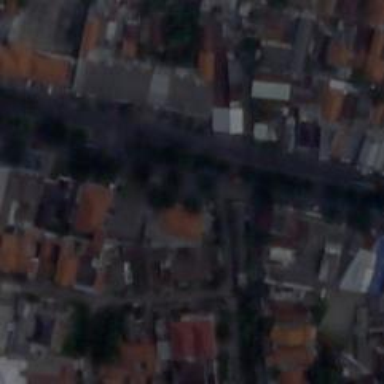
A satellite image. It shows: Residential building.